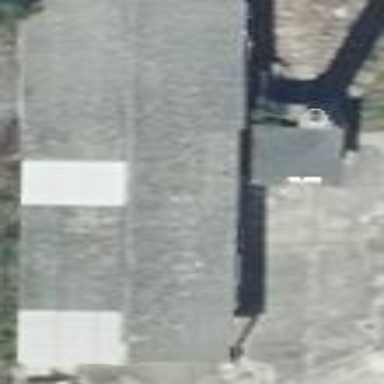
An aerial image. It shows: Farm auxiliary building with flat grey roof.